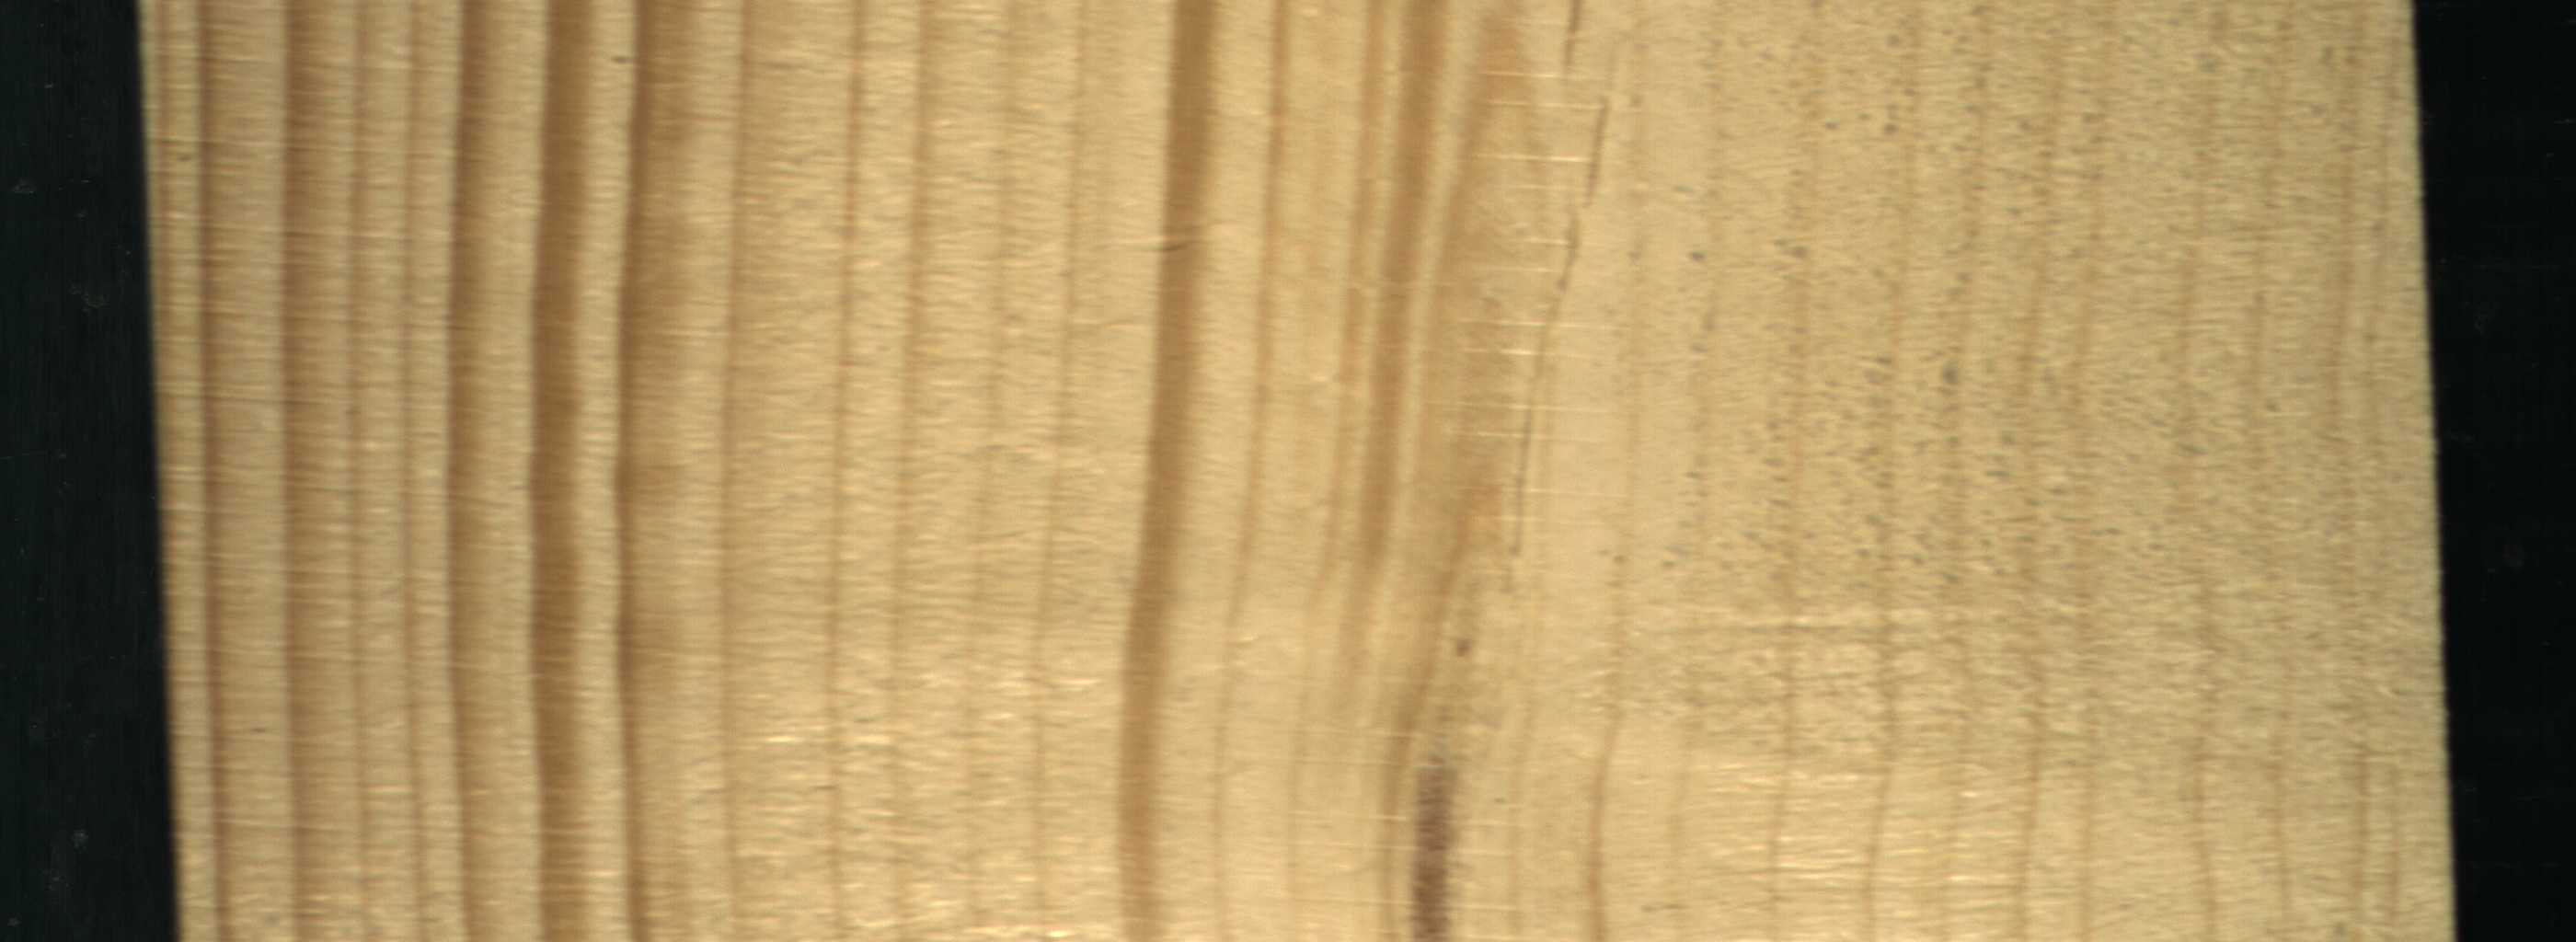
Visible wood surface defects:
Marrow
Crack
Crack